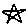
Label: star